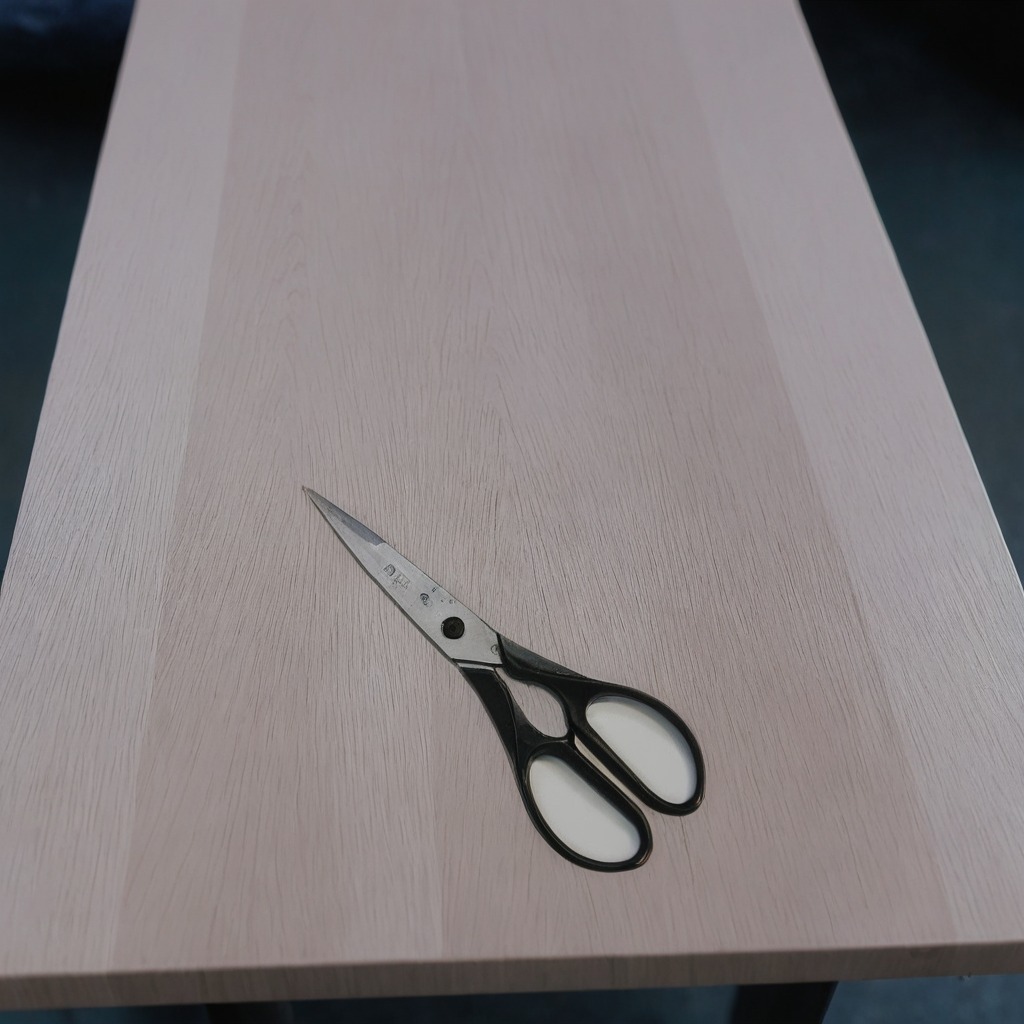
A scissor lies on the old table in the garage.